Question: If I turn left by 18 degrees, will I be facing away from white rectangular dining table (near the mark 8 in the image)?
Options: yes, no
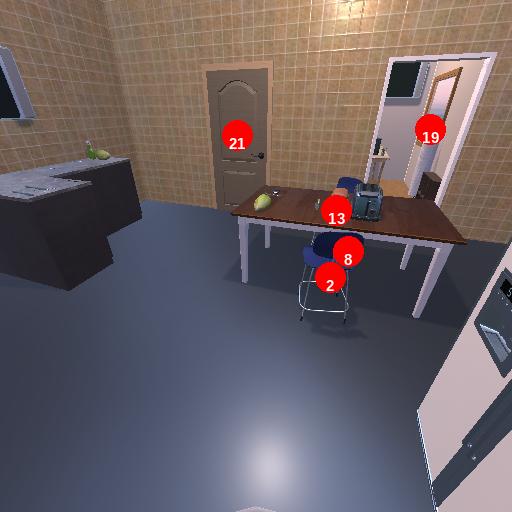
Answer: yes